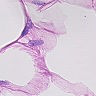
Metastatic tissue present: no